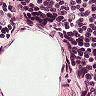
Metastatic tissue present: no